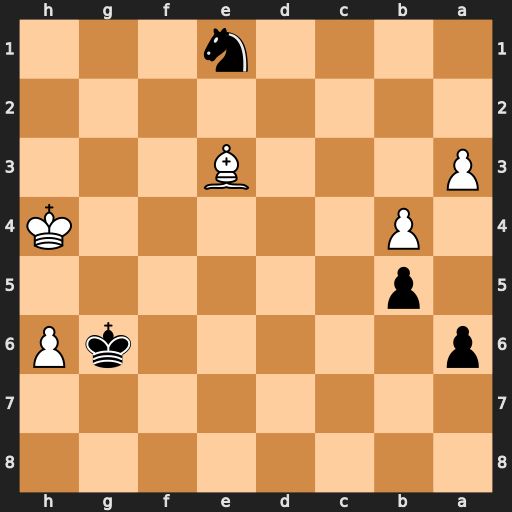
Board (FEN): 8/8/p5kP/1p6/1P5K/P3B3/8/4n3
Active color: b
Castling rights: -
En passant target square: -
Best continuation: Ng2+ Kg4 Nxe3+